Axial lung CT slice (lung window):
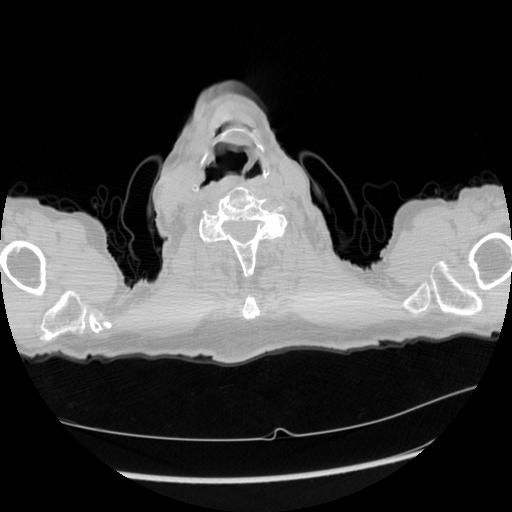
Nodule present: no